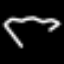
Label: diamond